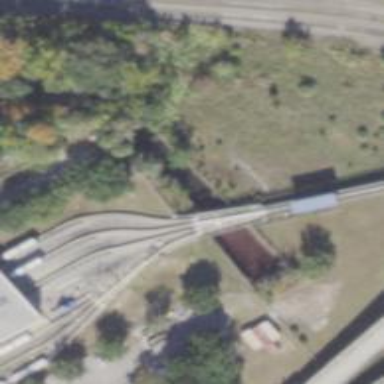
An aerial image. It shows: Yard service bridge for monorail railway track.